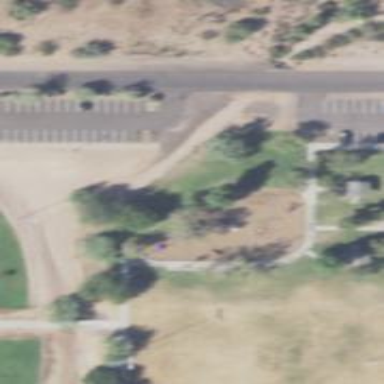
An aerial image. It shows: Playground featuring roundabout.